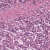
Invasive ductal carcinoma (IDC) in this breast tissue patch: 1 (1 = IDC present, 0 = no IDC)